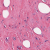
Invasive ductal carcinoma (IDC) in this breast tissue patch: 0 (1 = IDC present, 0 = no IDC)